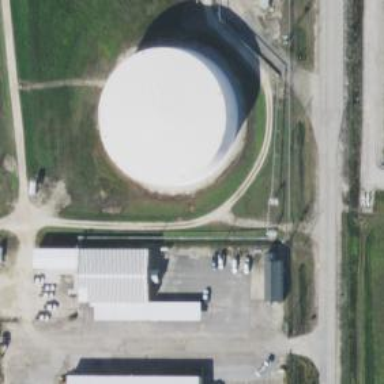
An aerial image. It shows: Storage tank building.